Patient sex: M
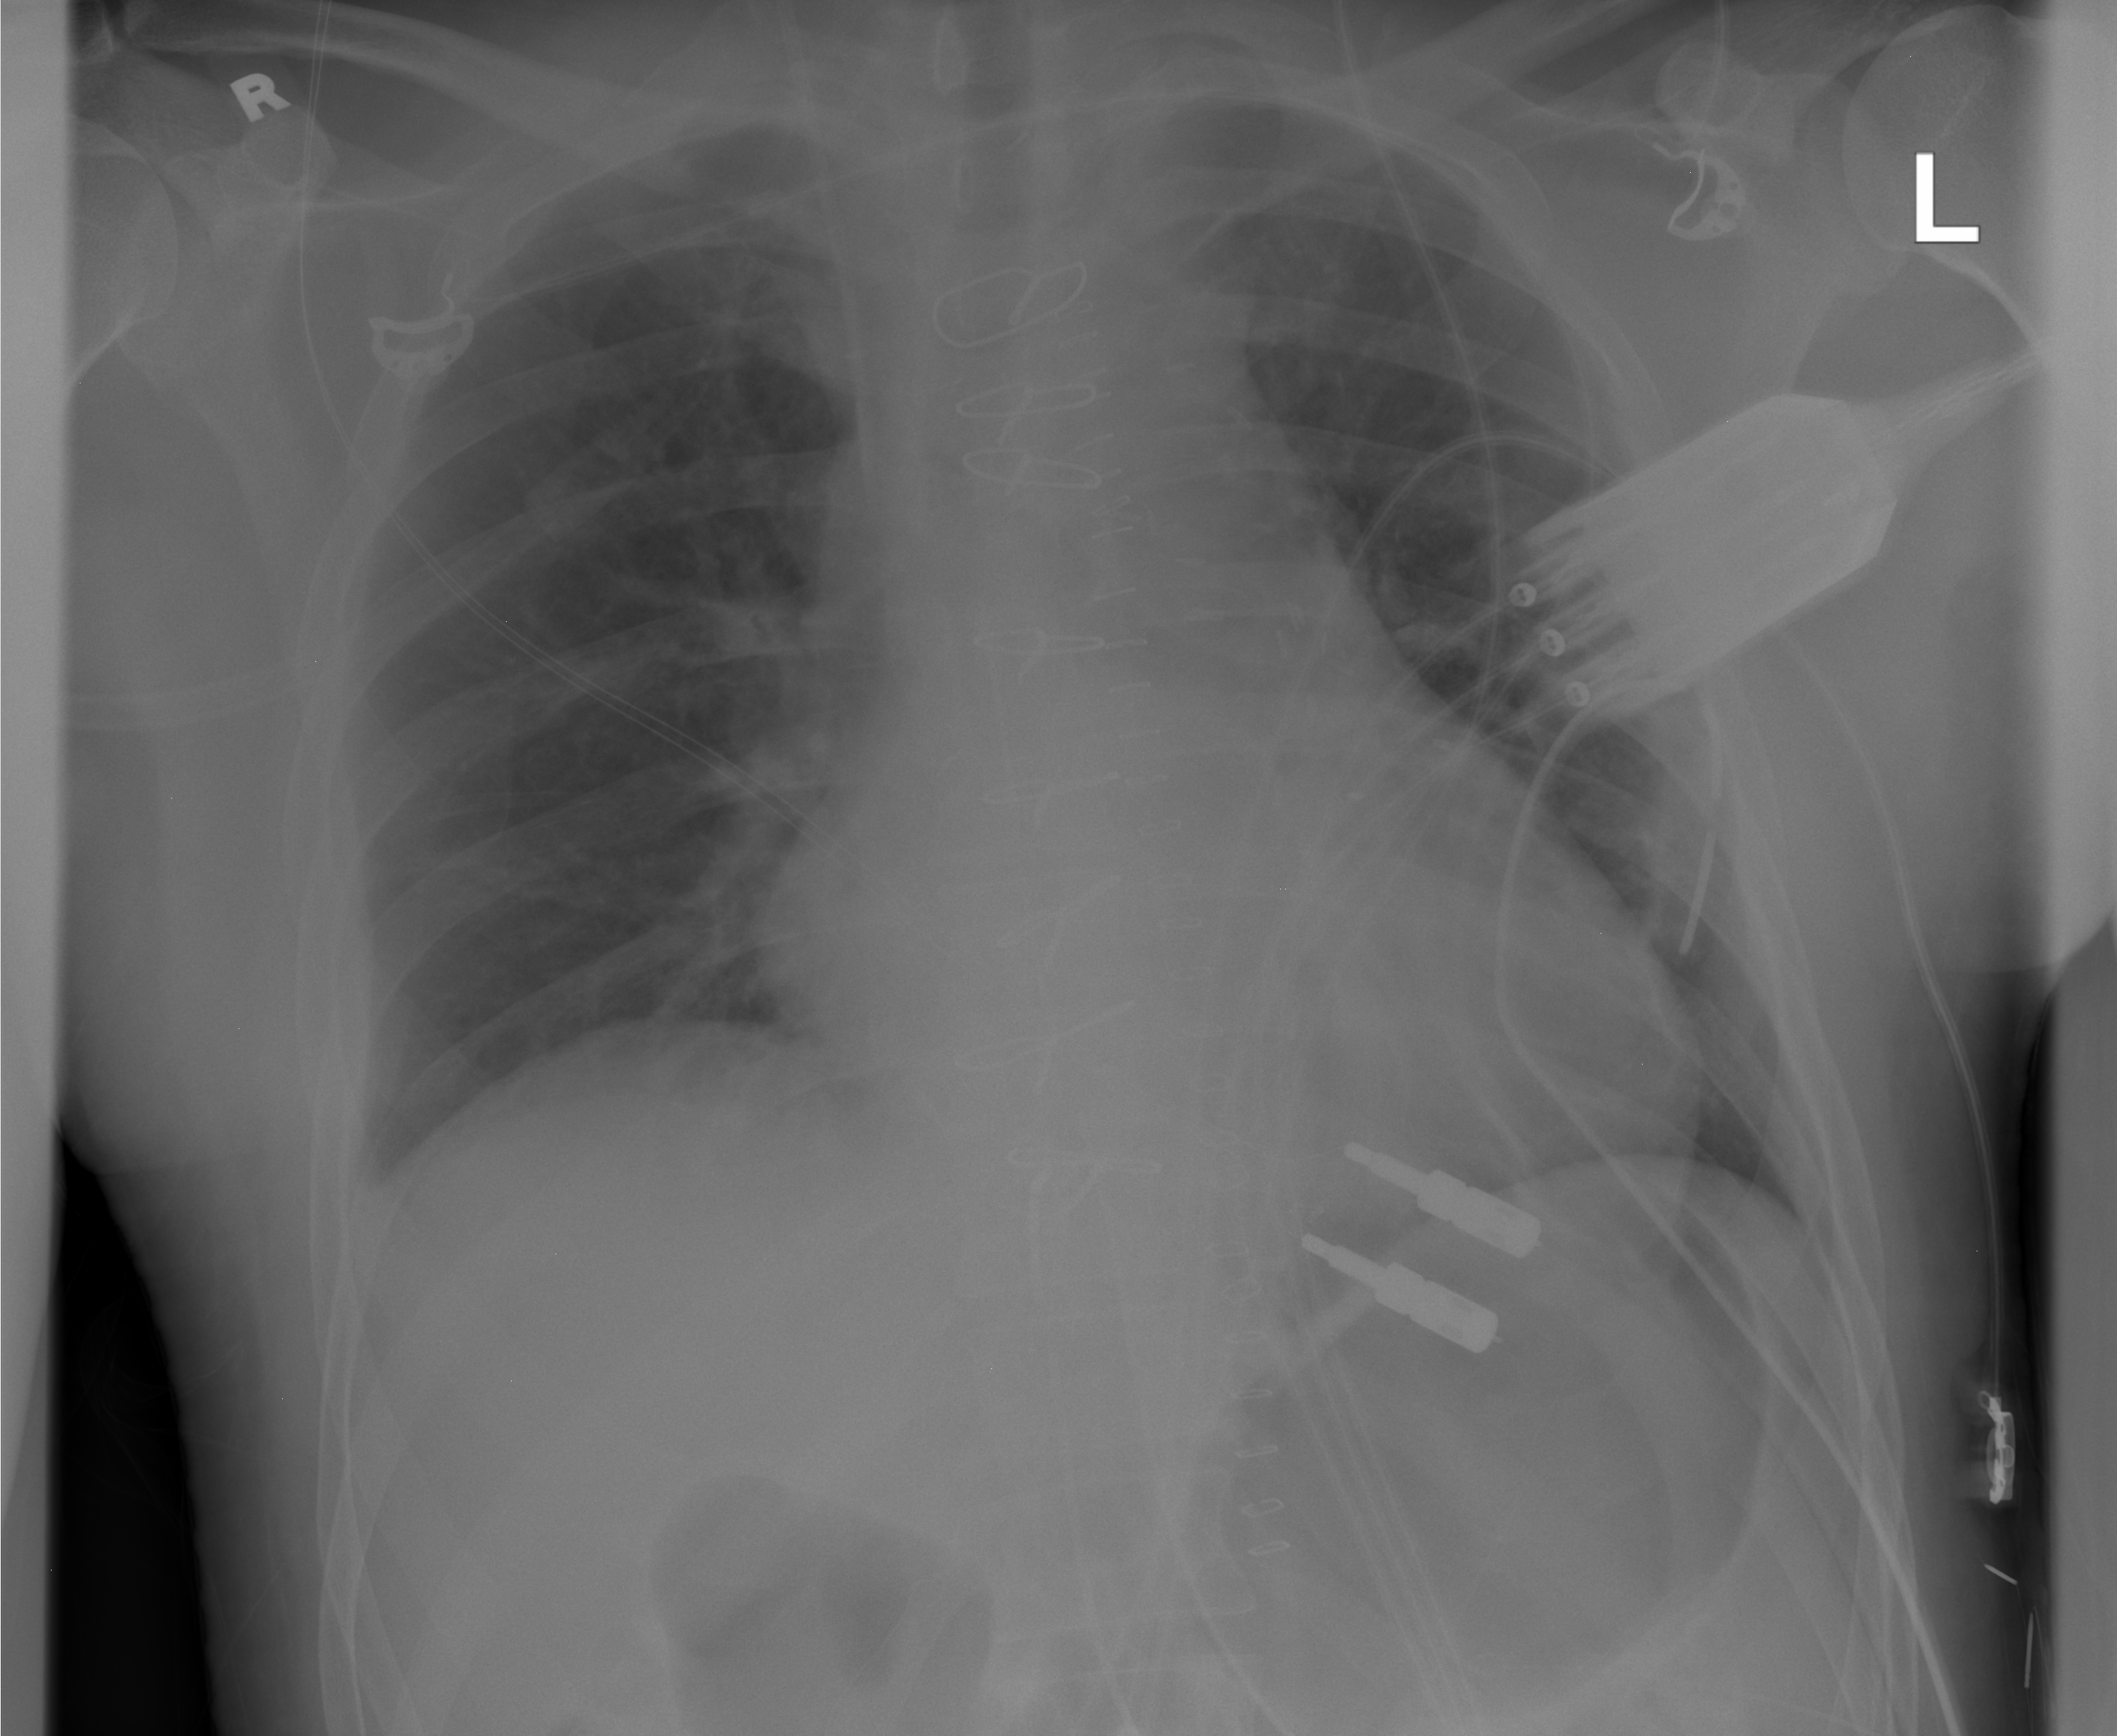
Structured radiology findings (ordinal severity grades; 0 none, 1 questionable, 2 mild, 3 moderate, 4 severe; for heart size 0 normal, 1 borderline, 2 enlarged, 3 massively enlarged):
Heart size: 0
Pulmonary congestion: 0
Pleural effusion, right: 0
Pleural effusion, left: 0
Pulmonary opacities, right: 0
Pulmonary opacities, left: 0
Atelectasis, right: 0
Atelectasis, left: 2